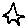
Label: star